Question: Scenario: I have access to an already published ASP.NET application running on a remote web server. The directory structure looks like this:

I do not have access to the project/solution files as far as I know. Specifically, I cannot find specific C# code-behind files that I need to modify.
Is it possible to rebuild this project with minimal effort using only the published code?
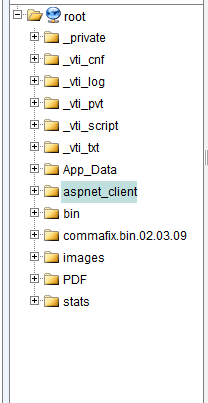
Answer: A couple of clarifications:
To refactor something is to alter its internal structure without changing its external behavior. You can access source code by using a decompiler, but it is often not worth investing a lot of time into because the decompiler has made formatting decisions that make most code difficult to read for humans (as it was already stripped down for machine only readability).
Refactoring is usually only done to either improve the performance or readability of the code, so you are starting at a loss if your goal is the latter. My guess is you need to go in and tweak some functionality, in which case a decompiler is really the only way to go, but finding the source code and keeping good track of source code is probably a better bet. When we deploy code to production we include a ReadMe.txt file with it indicating where to look for the source code.
Additionally, some asp.net files are not compiled into .dll's. Typically .dlls only include files ending in .vb or .cs. You'll still need to have access to and include non-compiled pages like .aspx and .ascx files, but these will also be on your server.
A good free alternative to .NET Reflector is to use Telerik's <URL> which has an option to recreate the .proj file from the compiled code.